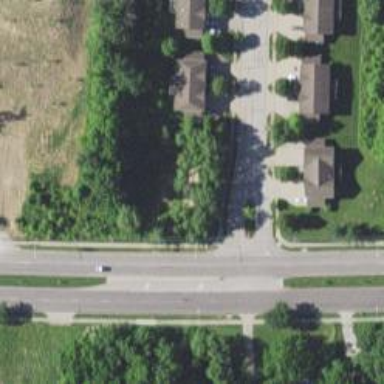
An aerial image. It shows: Unmarked road crossing.